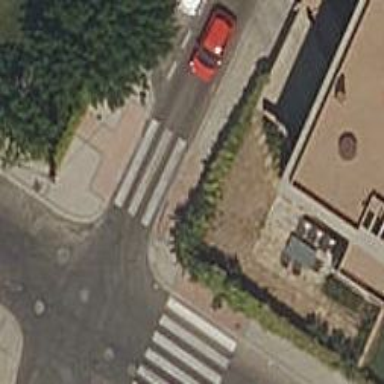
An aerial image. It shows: Marked crossing on the road.